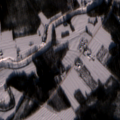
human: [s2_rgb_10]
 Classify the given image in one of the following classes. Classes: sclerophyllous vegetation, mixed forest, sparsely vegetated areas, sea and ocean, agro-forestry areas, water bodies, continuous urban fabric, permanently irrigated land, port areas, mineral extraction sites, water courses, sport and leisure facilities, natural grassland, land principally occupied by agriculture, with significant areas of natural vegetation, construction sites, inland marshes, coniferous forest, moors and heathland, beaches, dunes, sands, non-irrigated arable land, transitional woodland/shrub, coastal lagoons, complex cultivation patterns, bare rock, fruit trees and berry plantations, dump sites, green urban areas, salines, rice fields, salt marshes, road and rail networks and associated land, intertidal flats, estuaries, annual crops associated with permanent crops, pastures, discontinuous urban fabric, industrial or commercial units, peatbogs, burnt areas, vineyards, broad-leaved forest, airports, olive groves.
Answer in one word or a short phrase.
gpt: land principally occupied by agriculture, with significant areas of natural vegetation, coniferous forest